Question: I've got a challenge for you all. I'm trying to make the following shape without using any
What's difficult about it (impossible?) for me is the double border. Sure, I could put some other shapes over the cutouts but then the border lines would be disrupted. Anyone got any ideas?
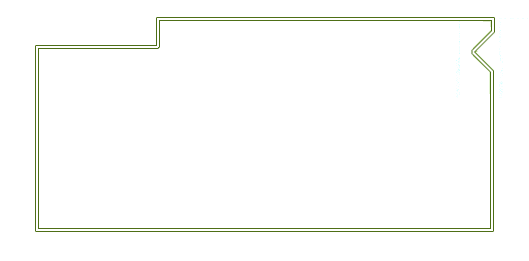
Answer: I answered to something simular using box-shadow to draw borders and cut off background a couple of days ago.
Here , i come with something close to your drawing <URL>
'''
div {
margin:3em;
border:1px solid;
box-shadow:inset 0 0 0 4px white,
inset 0 0 0 5px black;
min-height:10em;
position:relative;
background:pink;
}
div:before {
content:'';
display:inline-block;
float:left;
width:5%;
height:2em;
height:12vh;
background:white;
box-shadow:
-1px -1px white,
2px 2px 0 2px white,
1px 4px 0 0 black,
4px 5px 0 0 black,
5px 4px 0 0 black,
inset -1px -1px 0 0 black;
}
div:after {
position:absolute;
content:'';
height:32px;
width:32px;
background:white;
box-shadow:1px 1px 0 0 black,
4px 4px 0 0 white,
5px 5px 0 0 black;
right:0;
top:3em;
margin-right:-18px;
transform:rotate(135deg);
}
'''